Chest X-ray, PA view. Patient: 56 years old, sex M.
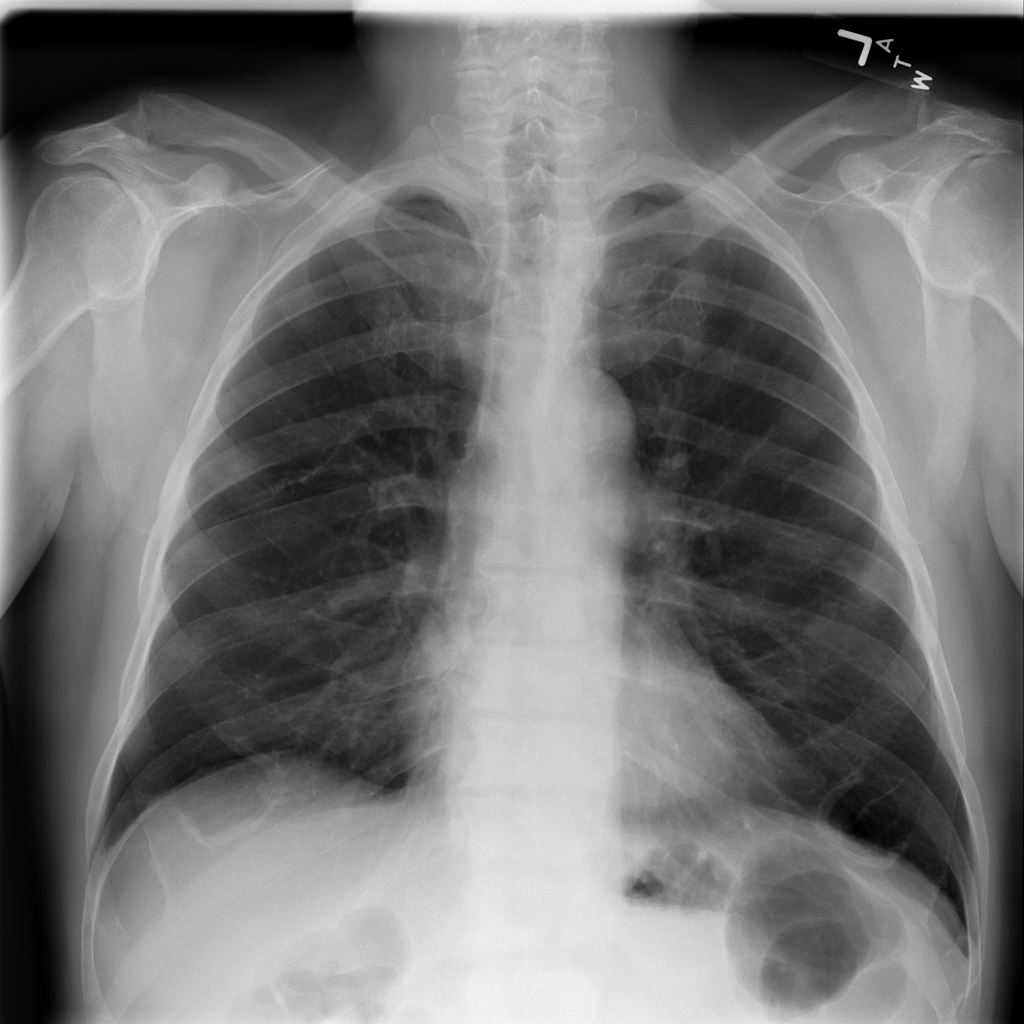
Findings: No Finding